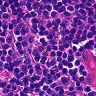
Metastatic tissue present: no